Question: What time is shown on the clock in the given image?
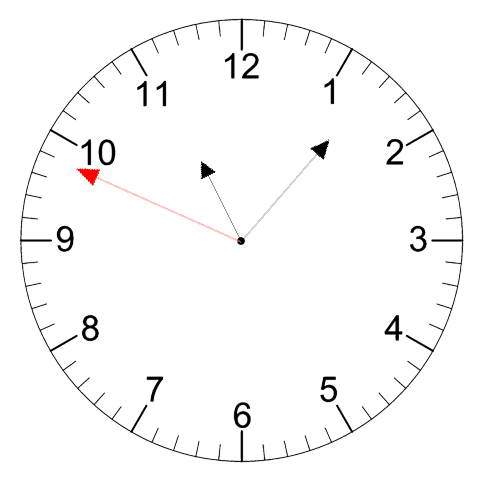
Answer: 11:06:49